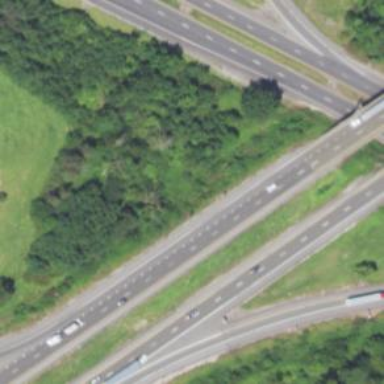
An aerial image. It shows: Motorway junction.